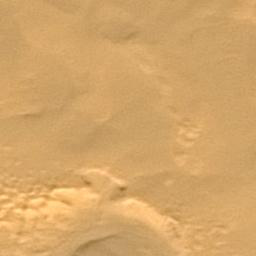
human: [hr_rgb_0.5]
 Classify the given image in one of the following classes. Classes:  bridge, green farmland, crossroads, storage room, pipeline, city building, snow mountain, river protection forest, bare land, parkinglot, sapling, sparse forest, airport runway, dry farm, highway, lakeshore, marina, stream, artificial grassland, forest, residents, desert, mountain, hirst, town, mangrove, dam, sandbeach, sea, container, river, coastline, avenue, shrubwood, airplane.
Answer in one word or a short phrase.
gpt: desert